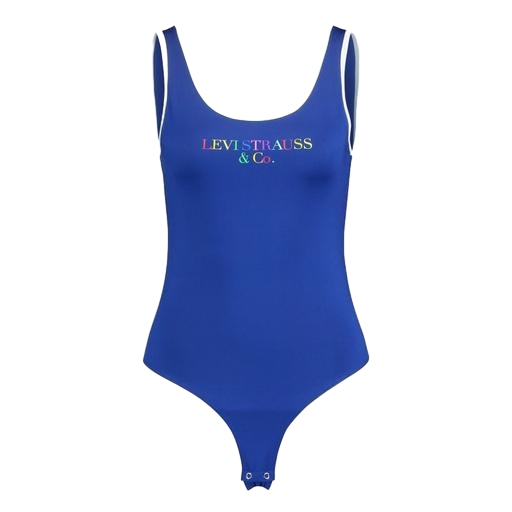
blue liv bleeker tank, blue tankini, multicolor bodysuit, white background